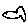
Label: fish